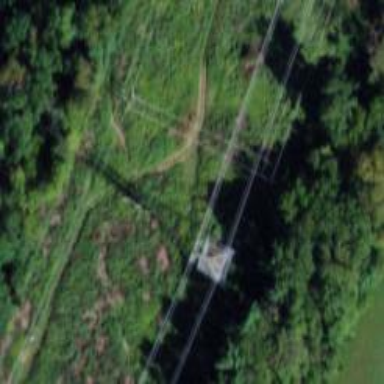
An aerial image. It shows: Lattice structure tower used for power distribution.